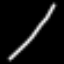
Label: line